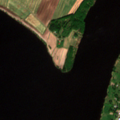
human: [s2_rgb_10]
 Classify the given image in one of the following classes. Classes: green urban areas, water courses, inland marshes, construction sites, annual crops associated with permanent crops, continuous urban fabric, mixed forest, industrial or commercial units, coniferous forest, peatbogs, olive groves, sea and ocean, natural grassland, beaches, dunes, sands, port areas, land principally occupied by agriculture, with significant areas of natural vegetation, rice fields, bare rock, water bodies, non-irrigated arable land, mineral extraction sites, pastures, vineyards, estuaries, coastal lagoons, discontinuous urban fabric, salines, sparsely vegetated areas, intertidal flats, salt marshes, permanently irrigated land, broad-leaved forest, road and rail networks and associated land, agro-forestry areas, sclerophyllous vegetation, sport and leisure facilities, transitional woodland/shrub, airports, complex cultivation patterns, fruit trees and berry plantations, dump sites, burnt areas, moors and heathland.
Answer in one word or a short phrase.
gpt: non-irrigated arable land, land principally occupied by agriculture, with significant areas of natural vegetation, mixed forest, water bodies